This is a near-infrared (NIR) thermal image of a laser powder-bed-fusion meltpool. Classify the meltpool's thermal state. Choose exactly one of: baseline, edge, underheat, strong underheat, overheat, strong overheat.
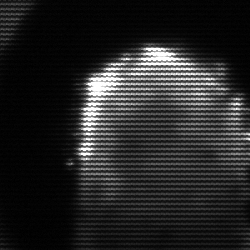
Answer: baseline